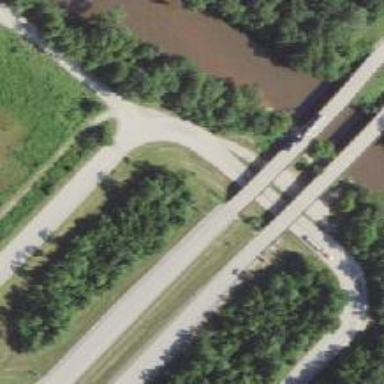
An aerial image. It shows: Motorway bridge.